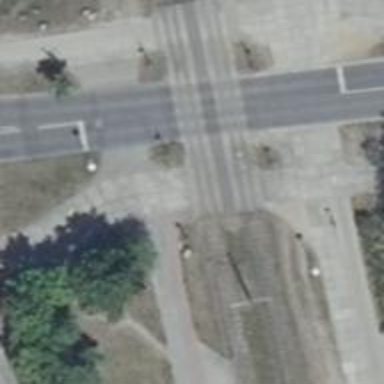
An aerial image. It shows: Tram crossing on the railway.